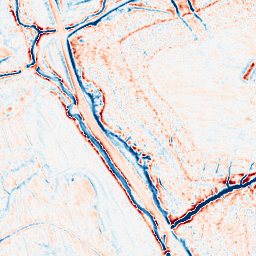
Category: edge_preserving
Decomposition family: anisotropic_diffusion
Decomposition parameters: iterations: 20
kappa: 100
gamma: 0.1
Upsampling method: bilinear
Upsampling parameters: scale: 2
Upsampling scale: 2